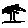
Label: tree